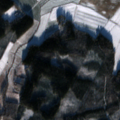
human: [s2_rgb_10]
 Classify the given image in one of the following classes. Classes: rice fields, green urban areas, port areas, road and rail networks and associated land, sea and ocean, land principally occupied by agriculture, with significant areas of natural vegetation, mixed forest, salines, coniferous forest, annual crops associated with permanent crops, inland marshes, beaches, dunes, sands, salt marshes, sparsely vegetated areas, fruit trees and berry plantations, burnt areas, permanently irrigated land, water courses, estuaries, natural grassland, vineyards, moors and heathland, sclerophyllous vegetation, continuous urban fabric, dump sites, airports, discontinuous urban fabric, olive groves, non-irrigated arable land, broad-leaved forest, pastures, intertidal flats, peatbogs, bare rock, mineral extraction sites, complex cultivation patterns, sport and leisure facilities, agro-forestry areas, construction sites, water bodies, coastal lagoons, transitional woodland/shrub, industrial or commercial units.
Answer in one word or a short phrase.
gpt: non-irrigated arable land, coniferous forest, mixed forest, transitional woodland/shrub